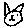
Label: cat